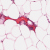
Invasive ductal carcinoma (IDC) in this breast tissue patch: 0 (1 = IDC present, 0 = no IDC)